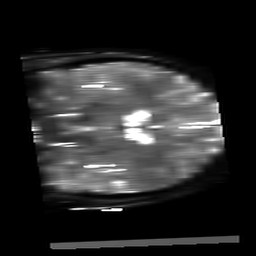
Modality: T2starmap
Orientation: coronal
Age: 13
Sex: male
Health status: ill